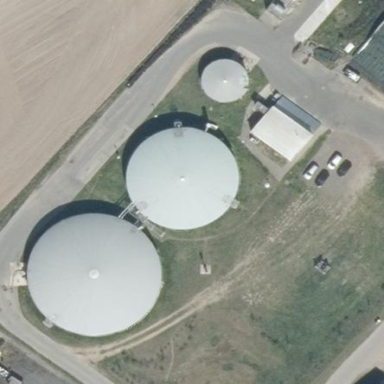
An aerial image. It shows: Digester building.